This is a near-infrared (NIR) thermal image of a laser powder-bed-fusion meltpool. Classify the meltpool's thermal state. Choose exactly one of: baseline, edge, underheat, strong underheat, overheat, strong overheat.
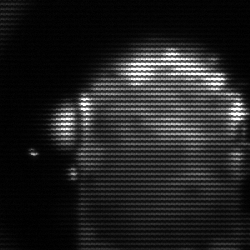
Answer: baseline